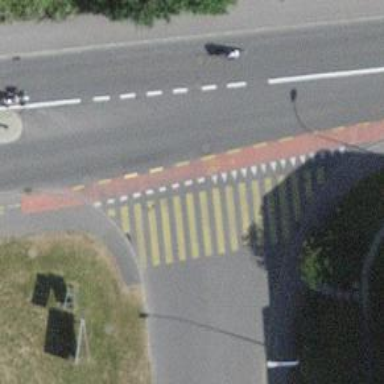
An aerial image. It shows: Pedestrian crossing with zebra markings on the footway.